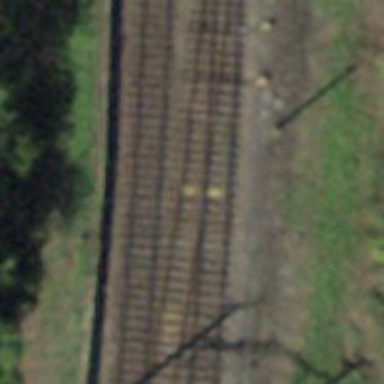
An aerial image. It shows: Single railway track with electrified contact line.